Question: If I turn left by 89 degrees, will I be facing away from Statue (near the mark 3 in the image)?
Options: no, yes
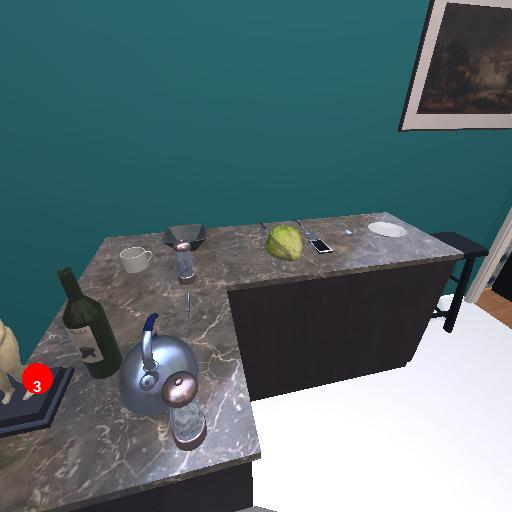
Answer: no